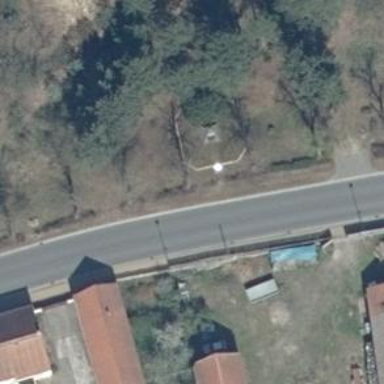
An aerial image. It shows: Historic memorial.